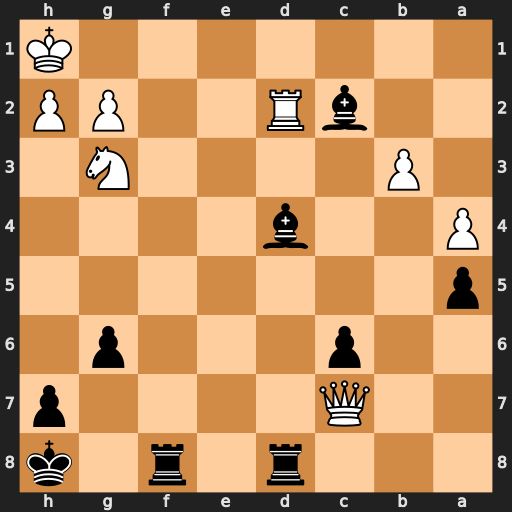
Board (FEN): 3r1r1k/2Q4p/2p3p1/p7/P2b4/1P4N1/2bR2PP/7K
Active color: b
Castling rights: -
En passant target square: -
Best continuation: Rde8 h4 Be5 Qxa5 Bxg3 Qc3+ Be5